Question: I want to detect a certain shape in an photo using PHP. Take a look at the following photo of my girlfriend.

This photo has a few black corners in it. I would like to detect those corners and cut out whats in side of it. (Like in the example image above).
I'd like to do this in PHP without the use of any 3rd party library.
Any idea how to do this and what algorithms i can use to detect (basic?) shapes like that?
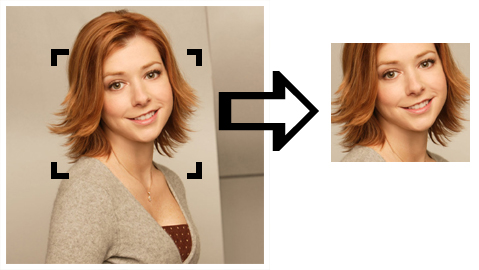
Answer: It would be easy though it may require intensive computing on server side.
1. Its pattern recognition and very basic pattern.
2. Also we have four different shapes to detect.
3. Considering the solid and predefined color.
4. Considering the shapes will have constant dimensions.
It can be achieved by
1. Reading all pixels one by one from top-left to bottom right corner of image.
2. Constructing the first (top-left) and second (top-right) shape by comparing encountered pixels of predefined color with the predefined dimensions of shapes respectively.
3. Same steps for 3rd and fourth shapes.
4. Now if all four or any three or any two (top-left and bottom-right) or ( top-right and bottom-left ) shapes are detected, we can crop the required image.
My answer my look vague but the only real answer to is code.